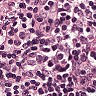
Metastatic tissue present: no